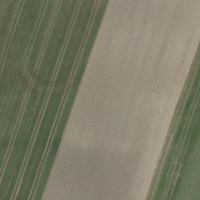
EUNIS habitat code: 52
Species observed at this site:
Capreolus capreolus